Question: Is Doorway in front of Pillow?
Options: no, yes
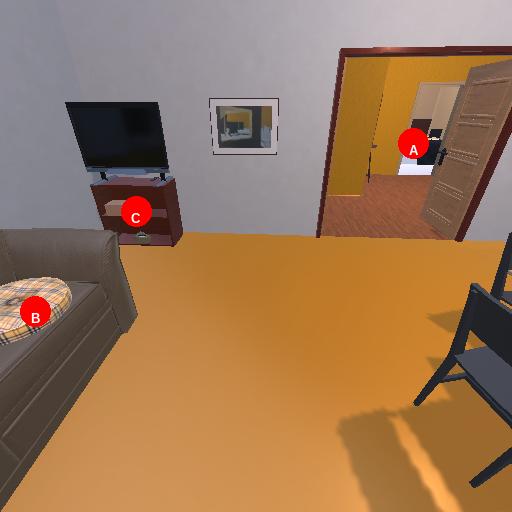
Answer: no